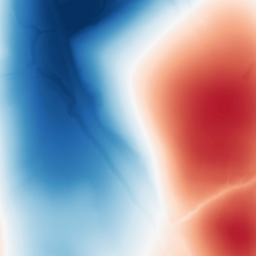
Category: trend_removal
Decomposition family: polynomial
Decomposition parameters: degree: 3
Upsampling method: lanczos
Upsampling parameters: scale: 2
Upsampling scale: 2